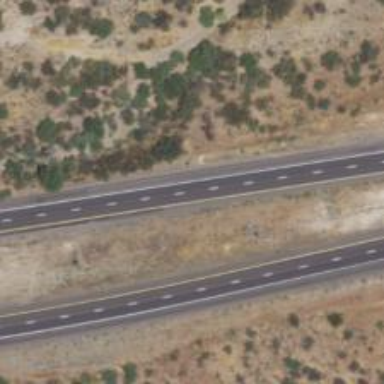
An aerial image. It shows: This image shows trunk highway that functions as expressway.